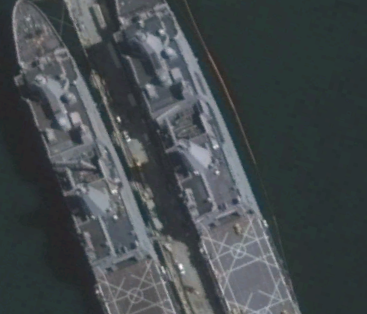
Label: combat